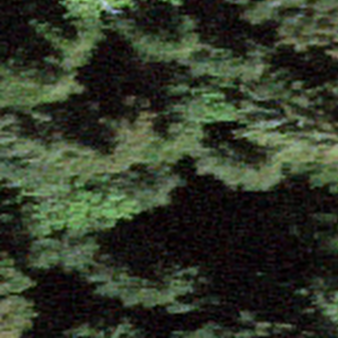
Label: other